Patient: sex F, age 26
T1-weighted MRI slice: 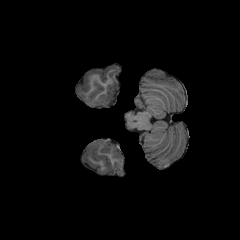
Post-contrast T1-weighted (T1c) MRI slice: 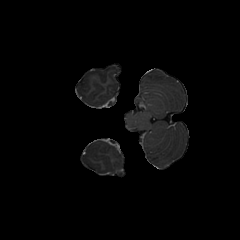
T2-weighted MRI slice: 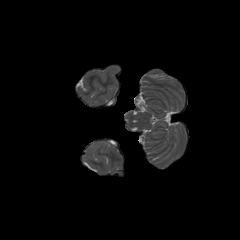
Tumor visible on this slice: no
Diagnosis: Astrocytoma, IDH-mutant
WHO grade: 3